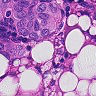
Metastatic tissue present: yes